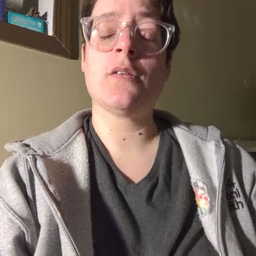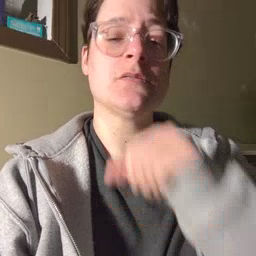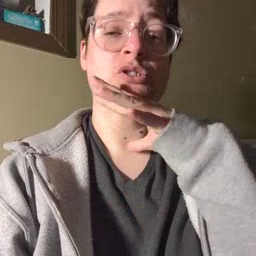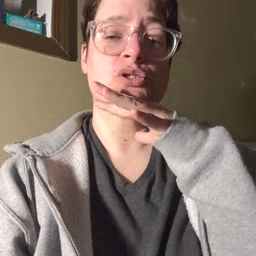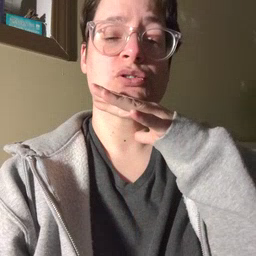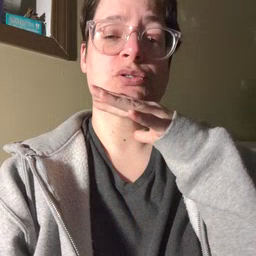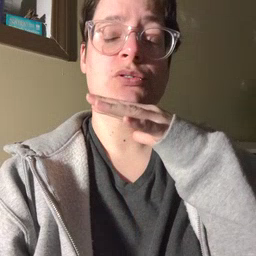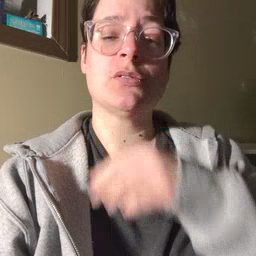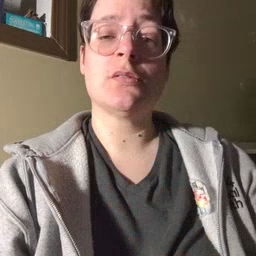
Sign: dirty